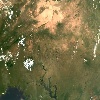
Label: land